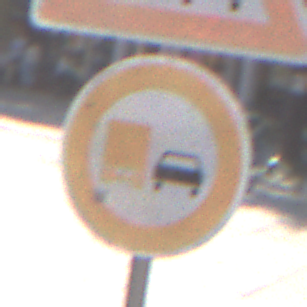
Verkehrszeichen: UeberholverbotKraftfahrzeuge
Zusatzzeichen oben: Stau
Umgebung: Outdoor, Urban
Tageszeit: MorningAfternoon
Wetter: Clear
Licht: Natural
Jahreszeit: NotSpecified
Kontrast: HighContrast